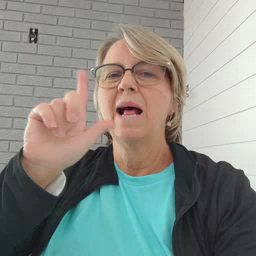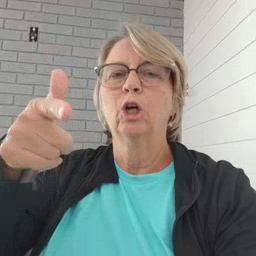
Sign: later